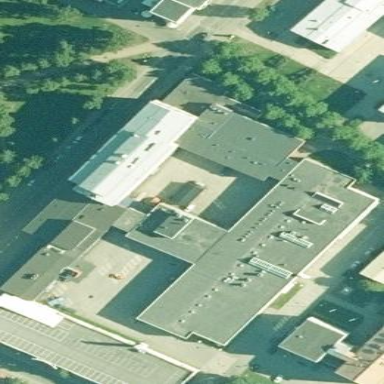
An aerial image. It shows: Parking building.